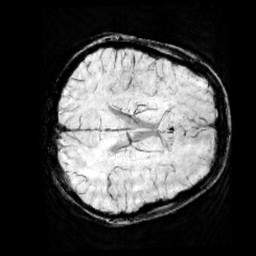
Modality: minIP
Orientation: axial
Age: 10
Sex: female
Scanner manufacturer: siemens
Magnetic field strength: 3 T
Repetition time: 0.027 s
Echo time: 0.02 s